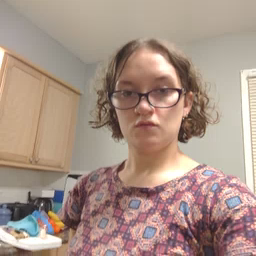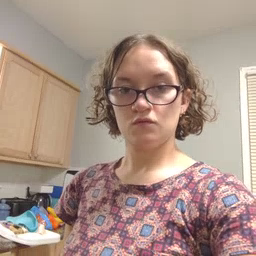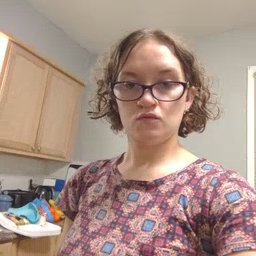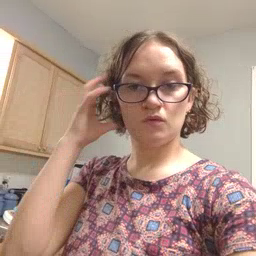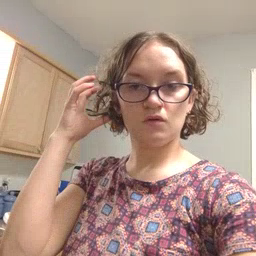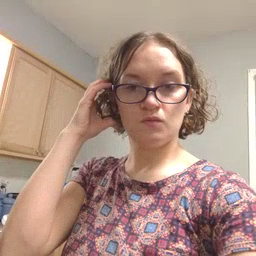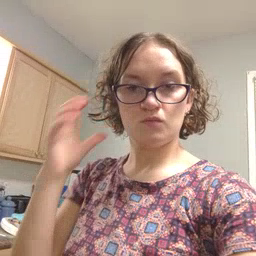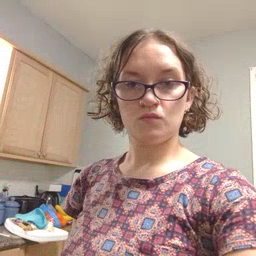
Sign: radio